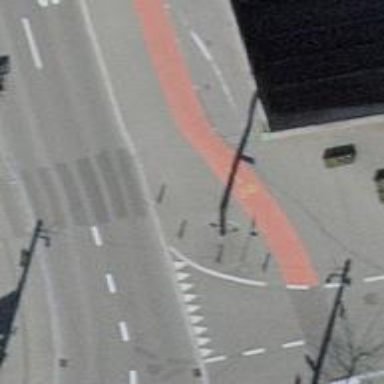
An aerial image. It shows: Asphalt path suitable for both cyclists and pedestrians.